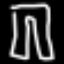
Label: pants